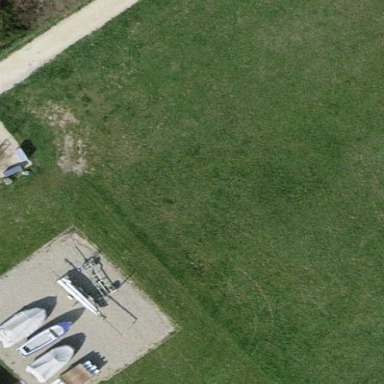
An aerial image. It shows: Boat storage area.